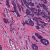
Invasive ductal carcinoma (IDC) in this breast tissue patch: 1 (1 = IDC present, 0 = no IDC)